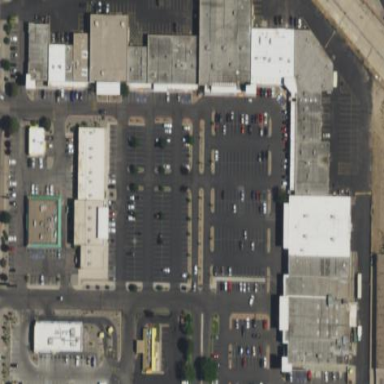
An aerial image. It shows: Retail area.